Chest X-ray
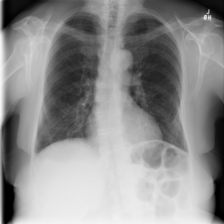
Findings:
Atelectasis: negative
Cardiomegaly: negative
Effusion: negative
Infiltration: negative
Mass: negative
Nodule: negative
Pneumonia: negative
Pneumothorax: positive
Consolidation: negative
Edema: negative
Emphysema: negative
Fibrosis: negative
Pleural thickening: negative
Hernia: negative